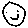
Label: smiley face